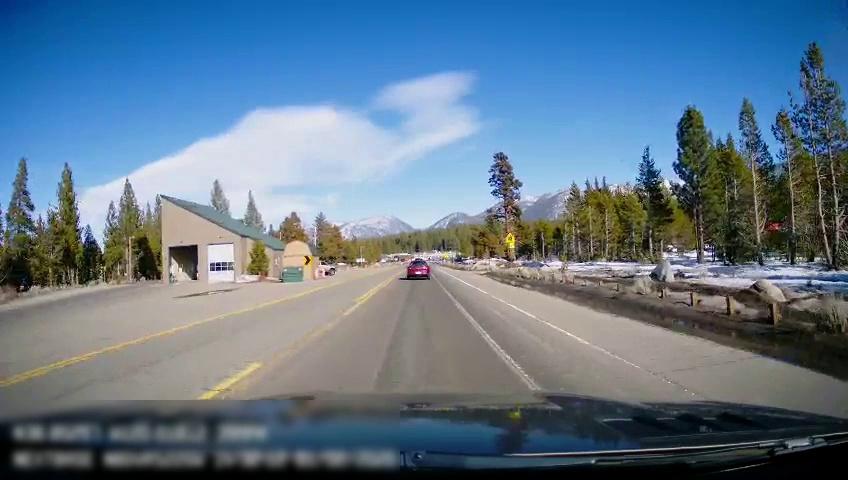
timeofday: Day
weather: Sunny
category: Drivable Space
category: Vehicles | Car
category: Vehicles | Truck
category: Lanes | Current Lane
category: Lanes | Alternate Lane
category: Lanes | Current Lane
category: Lanes | Opposite Lane
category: Traffic | Signs
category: Traffic | Signs